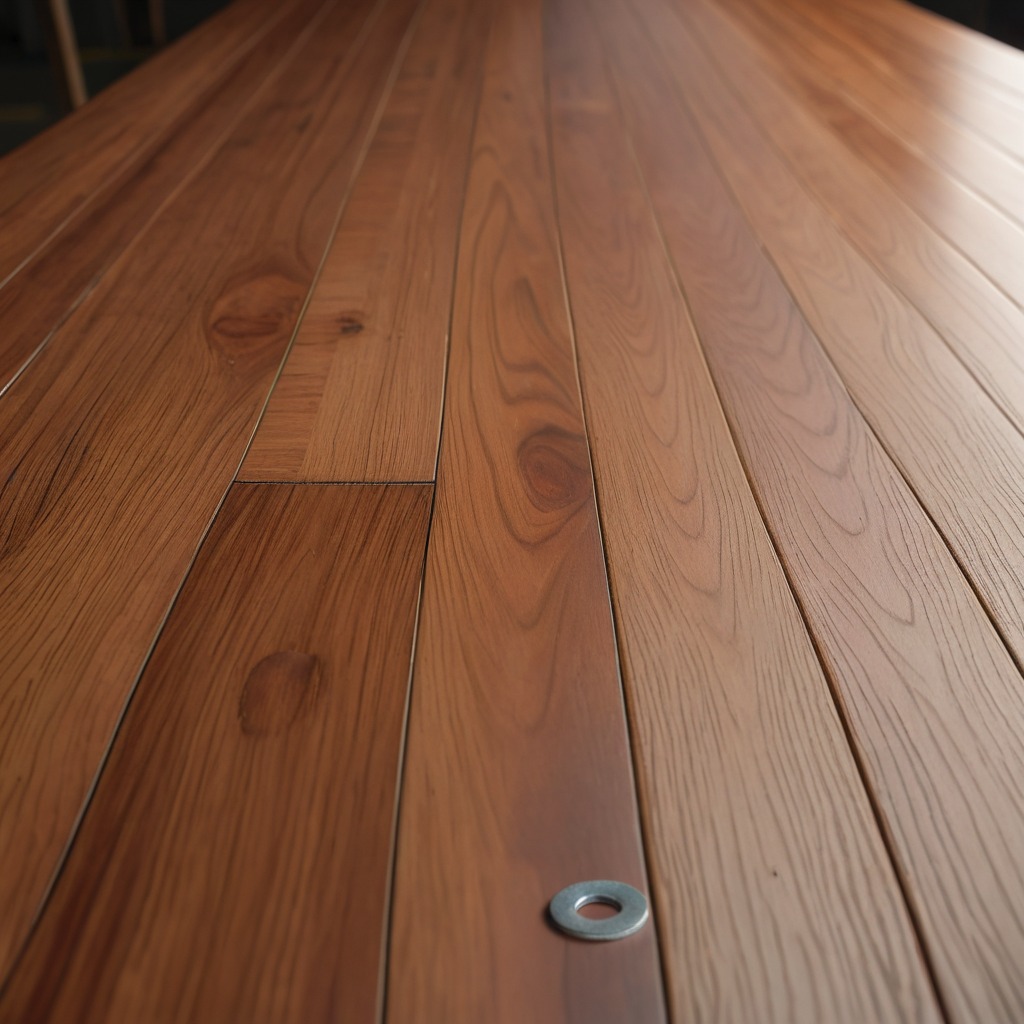
A flat metal washer is lying on a wooden table in a carpentry studio.